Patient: sex M, age 94
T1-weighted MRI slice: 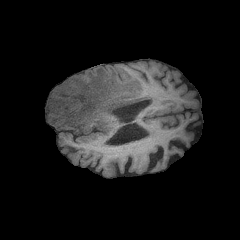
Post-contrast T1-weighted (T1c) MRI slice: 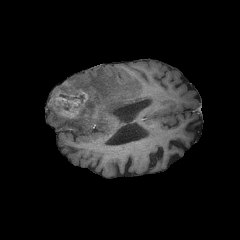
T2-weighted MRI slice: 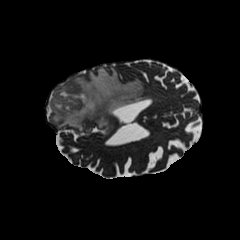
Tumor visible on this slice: yes
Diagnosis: Glioblastoma, IDH-wildtype
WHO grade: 4